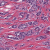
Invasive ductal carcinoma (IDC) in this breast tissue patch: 1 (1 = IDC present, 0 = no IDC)